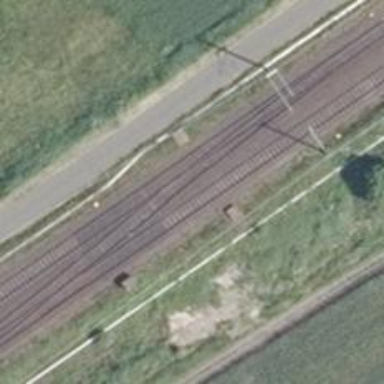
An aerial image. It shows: Railway crossover.